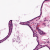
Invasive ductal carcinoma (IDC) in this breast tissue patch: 0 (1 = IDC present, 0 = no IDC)